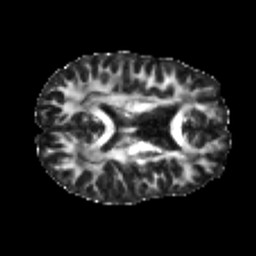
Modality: FA
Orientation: axial
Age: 21
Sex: male
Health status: healthy
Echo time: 0.074 s